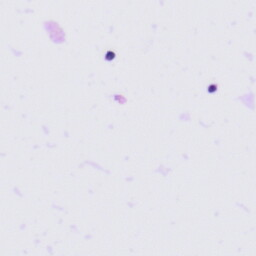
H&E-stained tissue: Tonsil